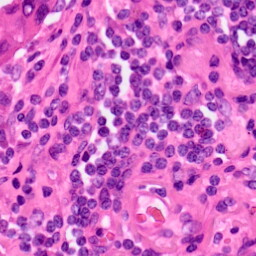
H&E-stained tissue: Lung